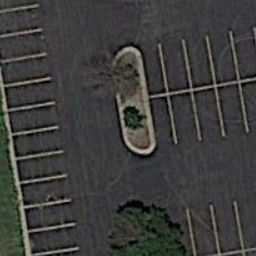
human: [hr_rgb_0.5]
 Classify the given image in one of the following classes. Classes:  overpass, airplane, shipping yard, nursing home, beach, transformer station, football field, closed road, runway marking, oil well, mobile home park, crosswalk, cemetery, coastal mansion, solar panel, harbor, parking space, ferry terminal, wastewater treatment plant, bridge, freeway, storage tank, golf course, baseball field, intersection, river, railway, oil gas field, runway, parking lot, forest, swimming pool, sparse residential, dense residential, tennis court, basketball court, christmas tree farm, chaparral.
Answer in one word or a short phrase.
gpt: parking space